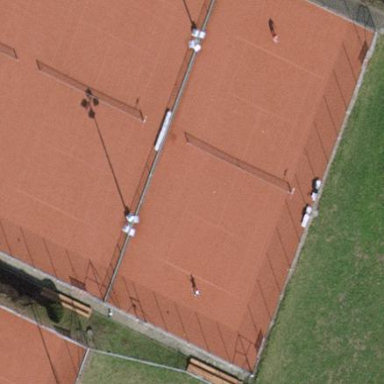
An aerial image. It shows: Clay tennis court in leisure land pitch.